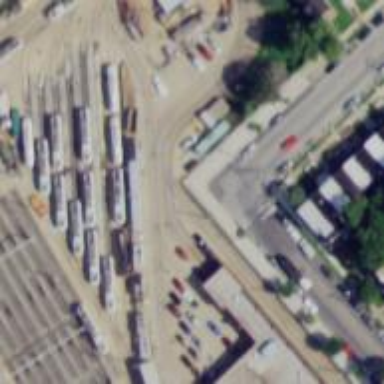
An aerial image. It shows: Tram railway service yard with electrified contact line.